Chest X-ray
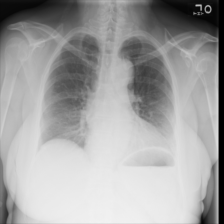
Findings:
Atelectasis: negative
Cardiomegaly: negative
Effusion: negative
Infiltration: negative
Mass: negative
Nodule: negative
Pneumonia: negative
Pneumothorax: negative
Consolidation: negative
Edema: negative
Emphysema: negative
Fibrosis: negative
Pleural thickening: negative
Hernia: negative